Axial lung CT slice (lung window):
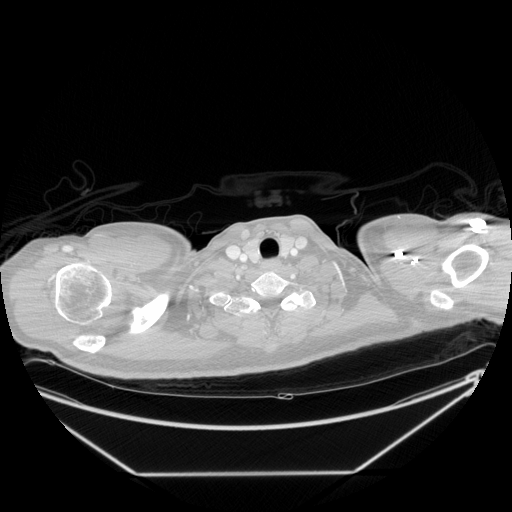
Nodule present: no